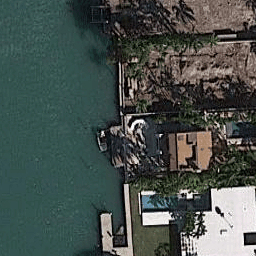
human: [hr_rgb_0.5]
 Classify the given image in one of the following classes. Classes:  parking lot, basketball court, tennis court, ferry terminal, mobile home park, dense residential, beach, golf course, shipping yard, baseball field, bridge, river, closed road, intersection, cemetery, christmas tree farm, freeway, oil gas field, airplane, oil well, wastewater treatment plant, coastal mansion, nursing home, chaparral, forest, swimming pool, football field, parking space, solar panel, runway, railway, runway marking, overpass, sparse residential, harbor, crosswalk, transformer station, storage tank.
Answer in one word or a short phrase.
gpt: coastal mansion